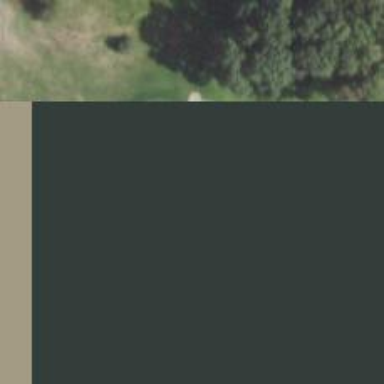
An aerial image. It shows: Path for both road and golf.